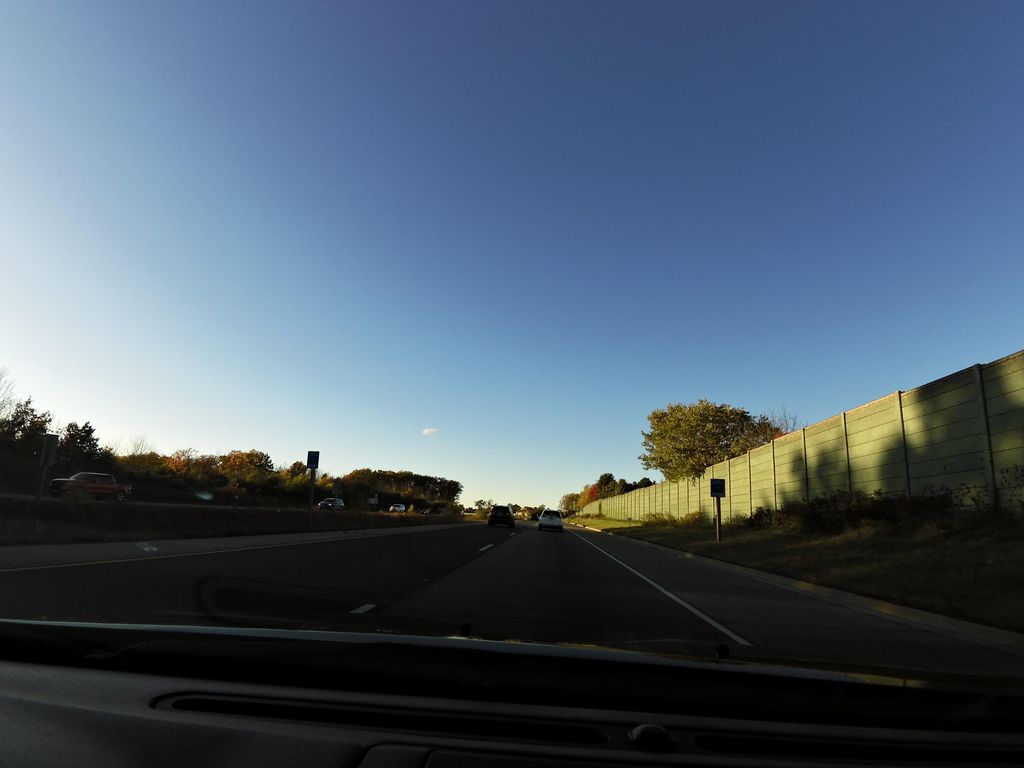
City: hamilton